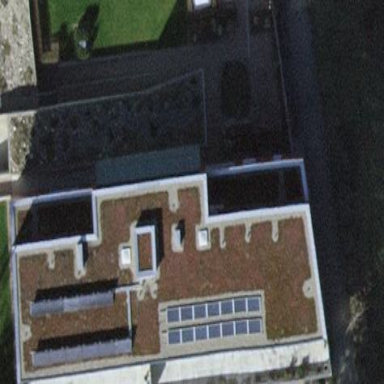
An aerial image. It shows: Brown apartment building with flat roof.